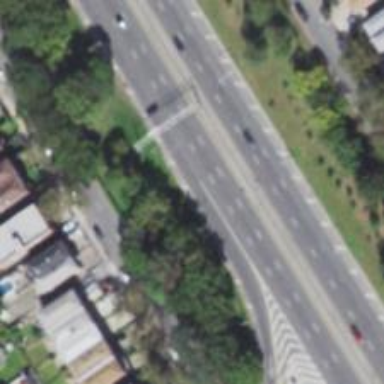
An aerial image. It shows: Motorway junction.